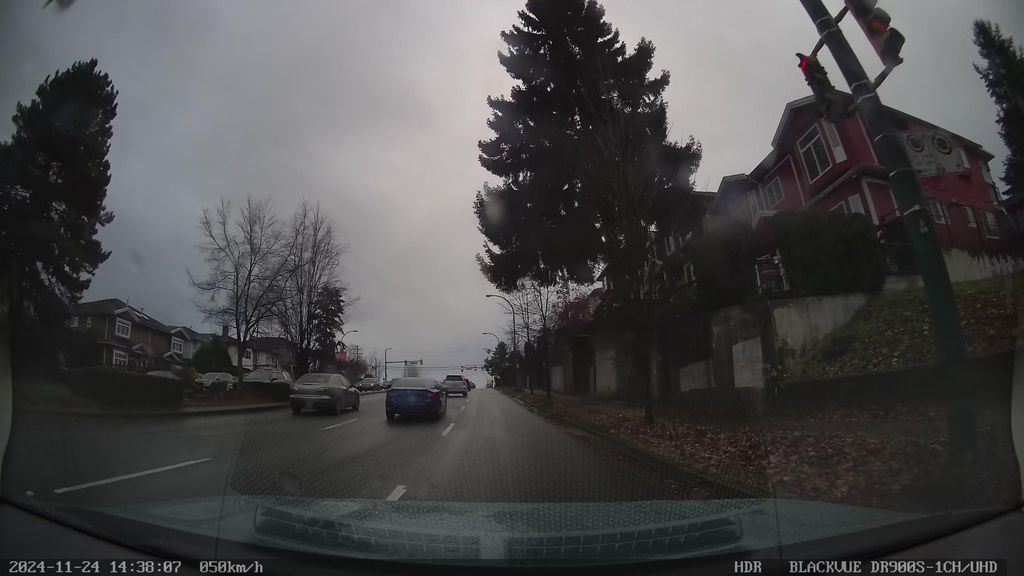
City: vancouver